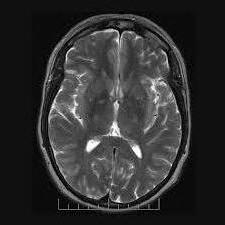
Label: notumor